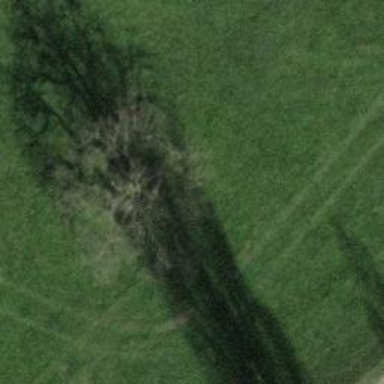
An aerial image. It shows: Beautiful tree in nature.